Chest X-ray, AP view. Patient: 58 years old, sex M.
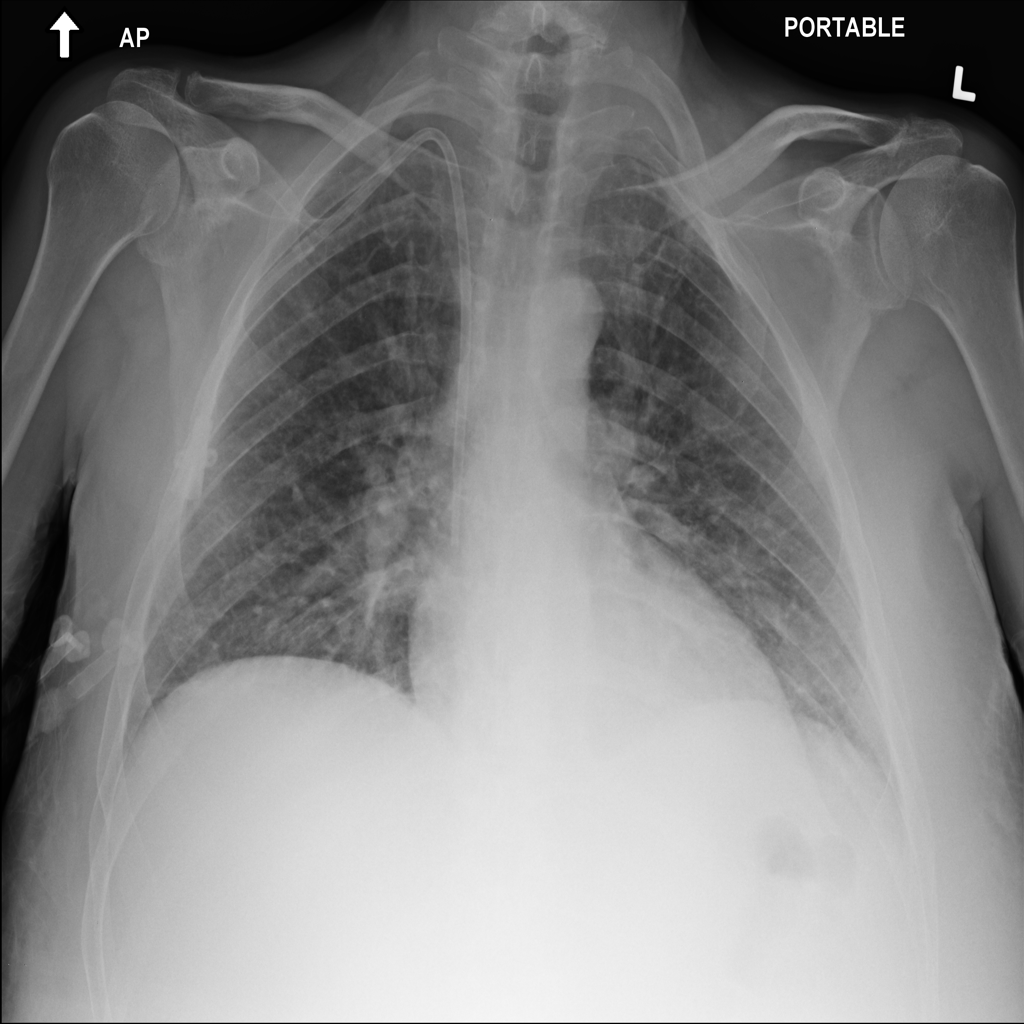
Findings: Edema